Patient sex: M
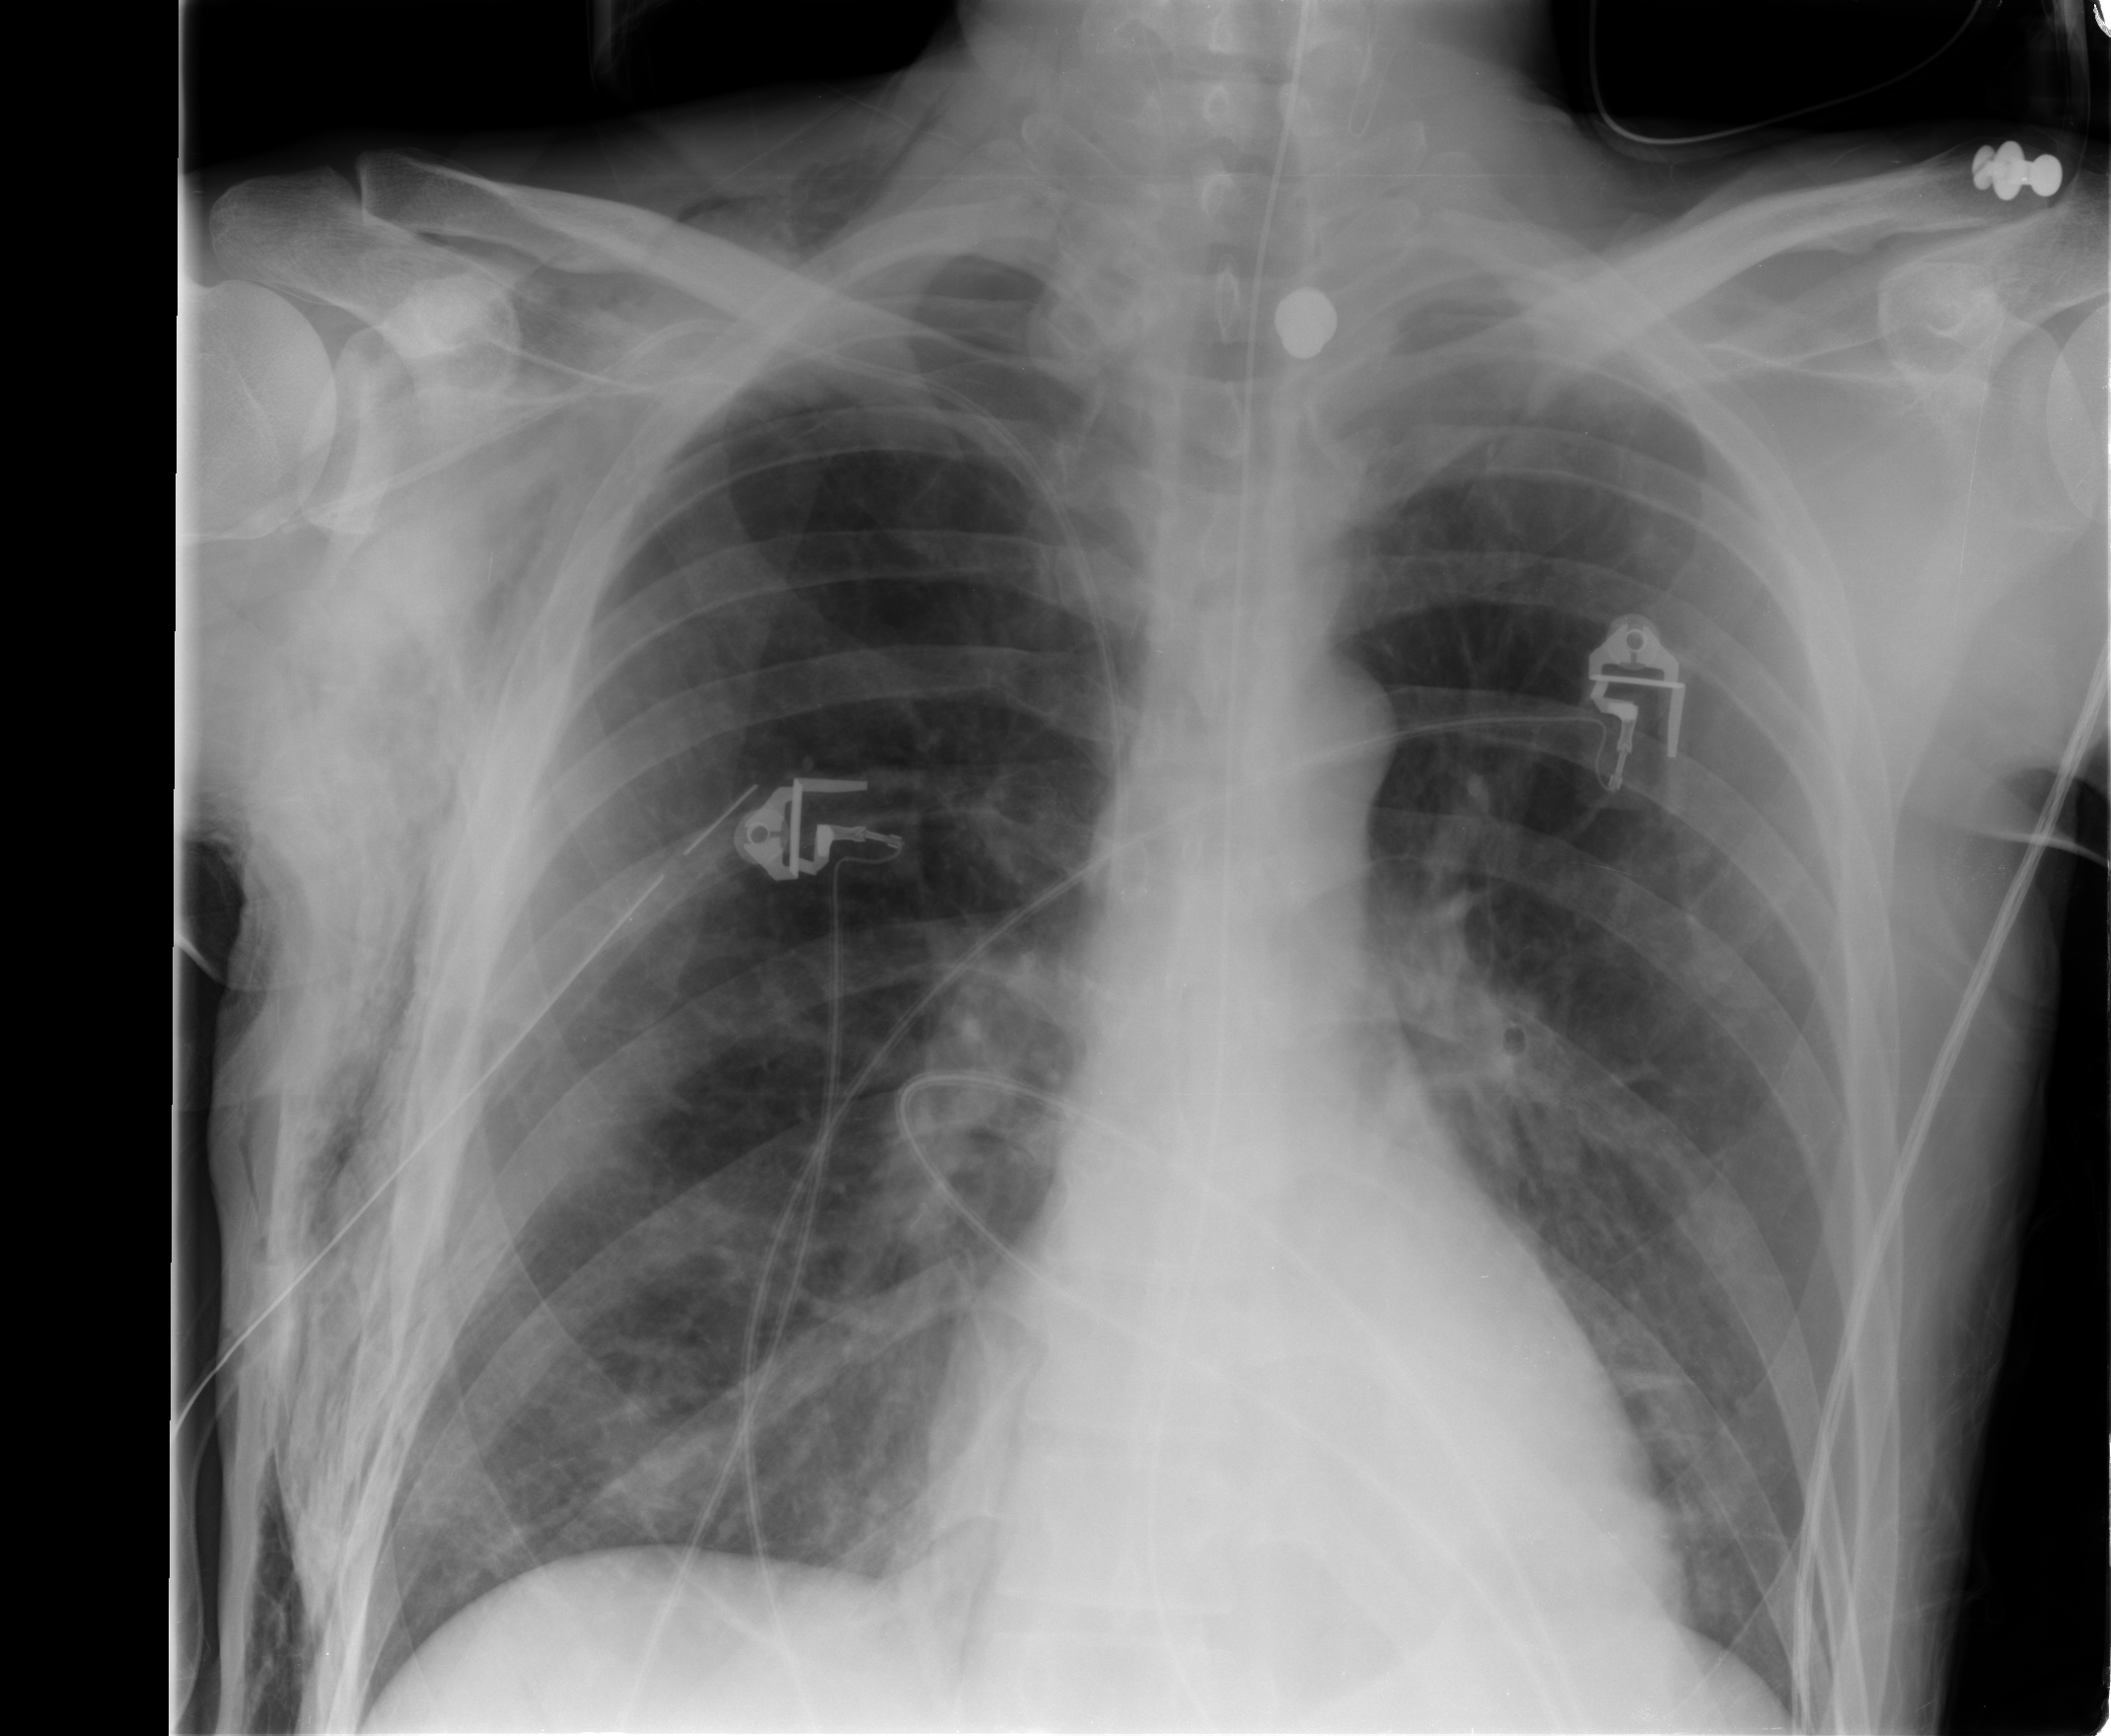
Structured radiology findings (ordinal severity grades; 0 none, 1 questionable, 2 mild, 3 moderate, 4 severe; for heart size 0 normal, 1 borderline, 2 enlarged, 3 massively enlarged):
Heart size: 0
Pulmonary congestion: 2
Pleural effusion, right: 0
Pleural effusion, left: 0
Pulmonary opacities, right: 1
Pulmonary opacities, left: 1
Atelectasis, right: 2
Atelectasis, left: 2